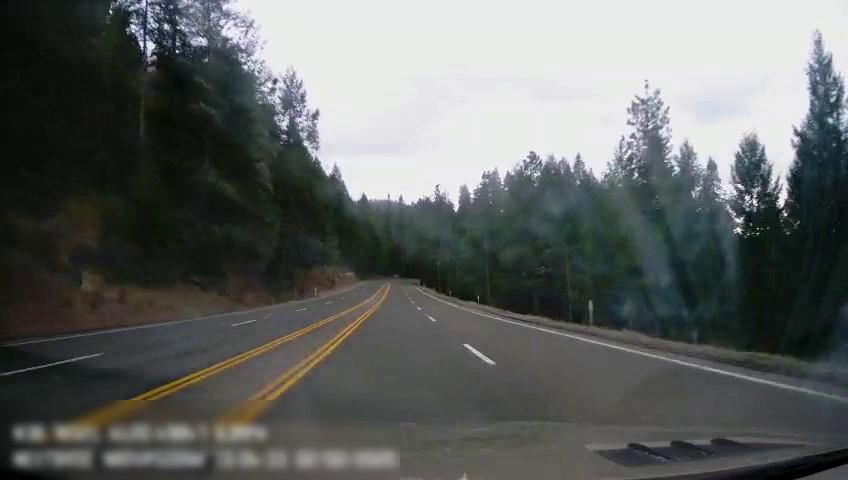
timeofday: Day
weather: Cloudy
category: Drivable Space
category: Lanes | Alternate Lane
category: Lanes | Alternate Lane
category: Lanes | Alternate Lane
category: Lanes | Current Lane
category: Lanes | Current Lane
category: Lanes | Alternate Lane